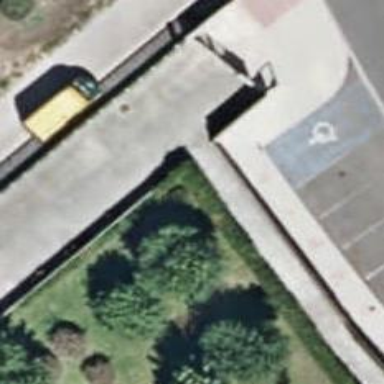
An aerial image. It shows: Sidewalk.